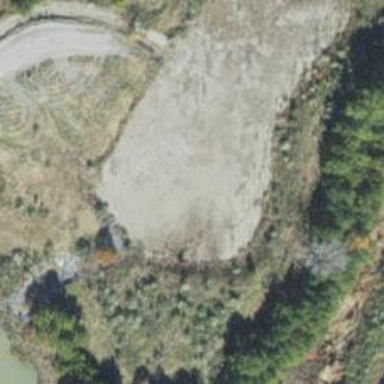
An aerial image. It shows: Quarry area.